Interaction volume radius: 5 \u00c5
Interaction volume height: 15 \u00c5
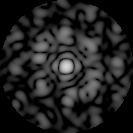
Disorder parameter: 0.6856